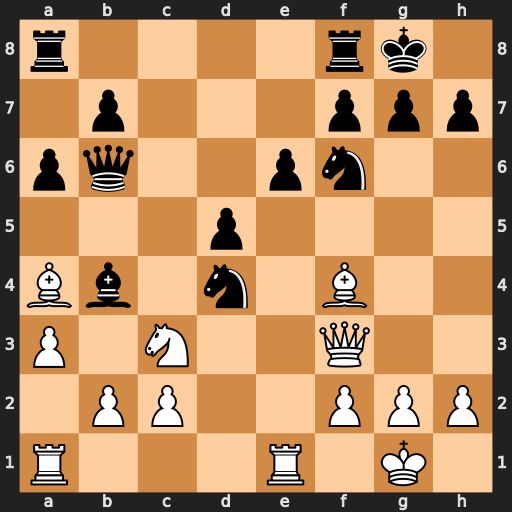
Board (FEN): r4rk1/1p3ppp/pq2pn2/3p4/Bb1n1B2/P1N2Q2/1PP2PPP/R3R1K1
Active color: w
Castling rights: -
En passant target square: -
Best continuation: Qe3 Ba5 b4